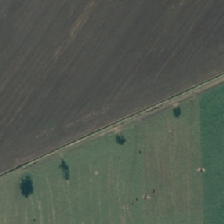
Land cover: shortrotation_cropland